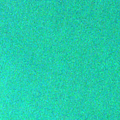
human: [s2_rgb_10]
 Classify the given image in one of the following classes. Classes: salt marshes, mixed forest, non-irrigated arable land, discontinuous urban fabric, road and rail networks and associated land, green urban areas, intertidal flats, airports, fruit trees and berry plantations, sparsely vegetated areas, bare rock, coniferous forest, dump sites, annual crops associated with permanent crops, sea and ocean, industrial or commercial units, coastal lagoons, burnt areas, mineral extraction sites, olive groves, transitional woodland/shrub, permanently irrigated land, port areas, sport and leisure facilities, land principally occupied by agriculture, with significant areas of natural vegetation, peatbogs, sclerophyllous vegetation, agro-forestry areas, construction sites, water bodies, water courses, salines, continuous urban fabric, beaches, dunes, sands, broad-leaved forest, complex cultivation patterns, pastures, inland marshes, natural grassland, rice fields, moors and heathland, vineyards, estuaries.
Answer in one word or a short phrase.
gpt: sea and ocean